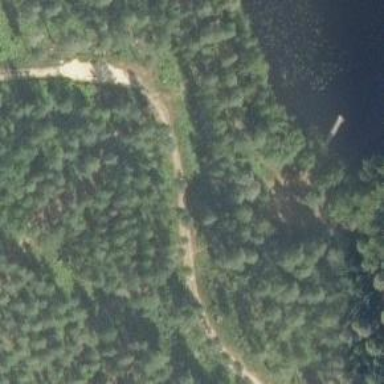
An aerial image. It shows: Track road designated for nordic skiing.